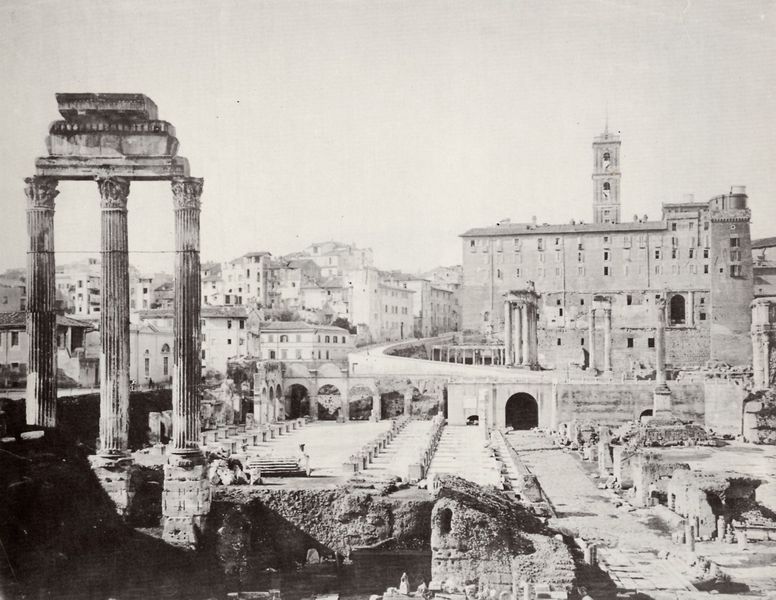
Titel: Rom - das Forum Romanum
Künstler: Italienischer Photograph
Standort: Kopenhagen
Institution: Königliche Bibliothek
Schlagwörter: himmel, schatten, stadt, fenster, grau, licht, schwarz, strasse, säule, säulen, weiss, gebäude, haus, weg, stein, steine, häuser, kirche, turm, bogen, tor, foto, fotografie, photographie, stadtansicht, bögen, ruine, antike, glockenturm, torbogen, schwarz weiss, ruinen, rom, photo, römer, mauern, forum, forum romanum, palatin, ruin, forum rom